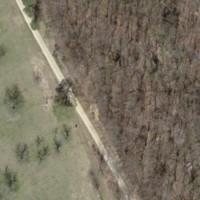
EUNIS habitat code: 41
Species observed at this site:
Hippocrepis emerus
Anacamptis pyramidalis
Melittis melissophyllum